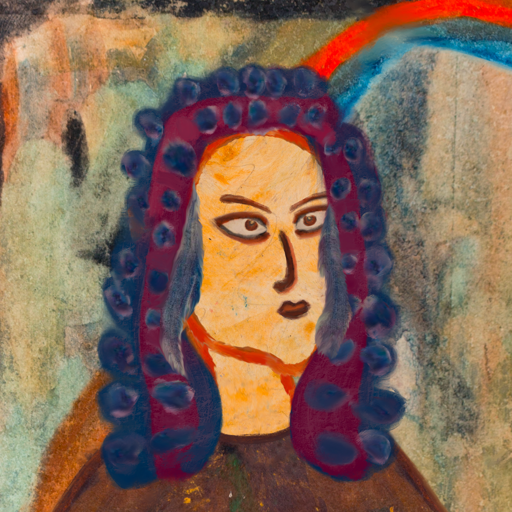
Background: Childish, Head And Neck Side: Experience, Face Side: Roy_Bahadur, Bust: Comrade, Hair Side: Hill_Girl, Head Accessory: Blank, Second Necklace: Blank, Necklace: Blank, Baby: Blank